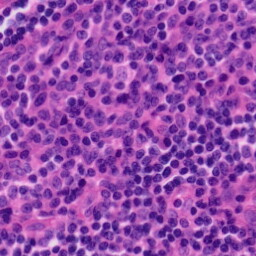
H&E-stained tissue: Tonsil